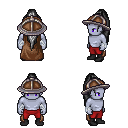
a pixel art fantasy rpg character, male body template, dark elf, purple skin, brown cape, red pants, gray extra-long topknot hairstyle, chain helm, white cloth bandages, black shoes, four views (front, back, left, right), 2x2 character sprite sheet, small pixel art, hard edges, no anti-aliasing